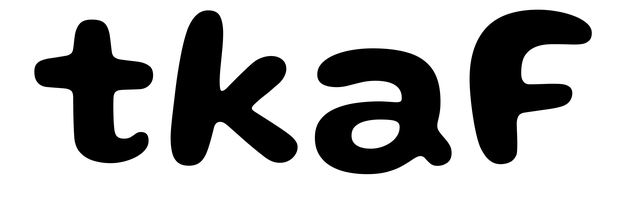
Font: Gluten_SemiBold